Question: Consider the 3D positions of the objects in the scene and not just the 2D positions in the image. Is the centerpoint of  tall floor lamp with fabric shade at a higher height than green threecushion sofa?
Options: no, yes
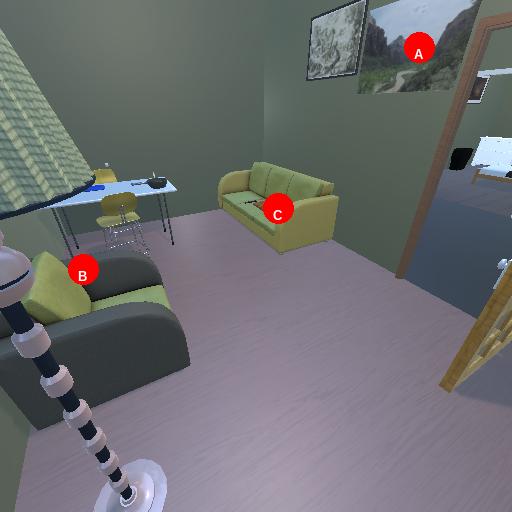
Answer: no